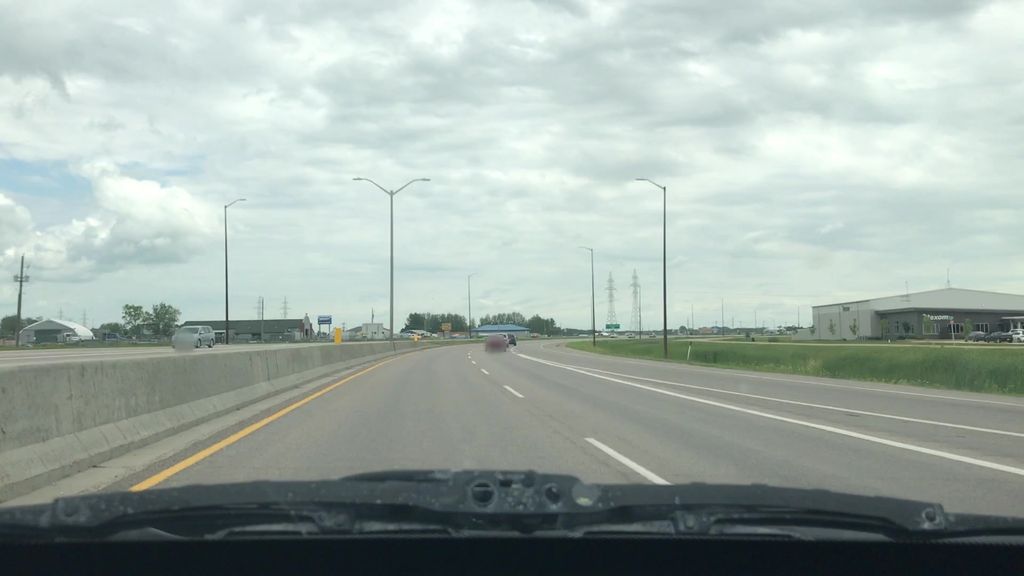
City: winnipeg